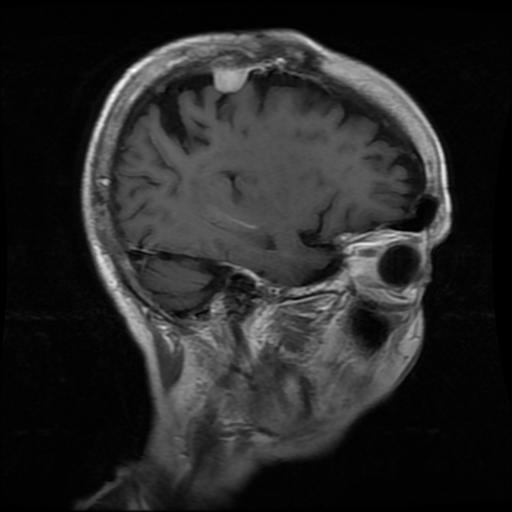
Label: meningioma